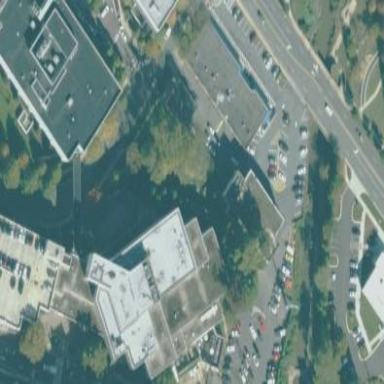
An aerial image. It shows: Hospital building.